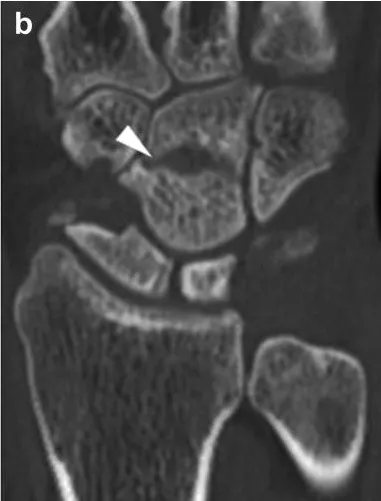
Computed tomography (CT) scan of the hand.a radiolucent line in the central area of the capitate bone.
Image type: radiology (ct)